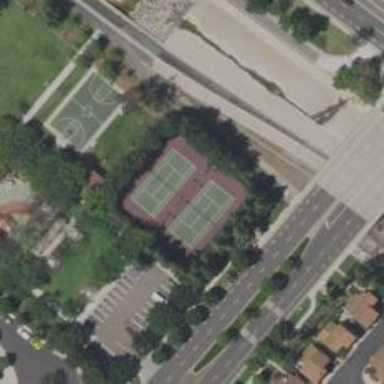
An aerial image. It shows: Tennis court on pitch designated for leisure land.